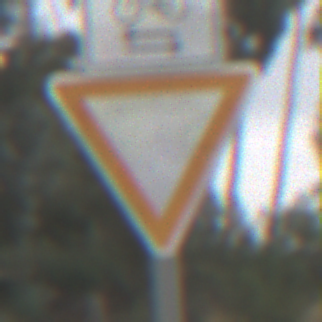
Verkehrszeichen: VorfahrtGewaehren
Zusatzzeichen oben: RichtungsangabeDurchPfeile9
Umgebung: Outdoor, Nature
Tageszeit: MorningAfternoon
Wetter: Overcast
Licht: Natural
Jahreszeit: NotSpecified
Kontrast: LowContrast